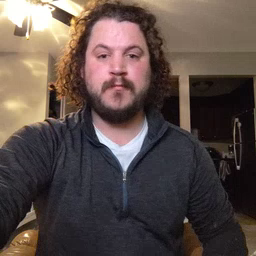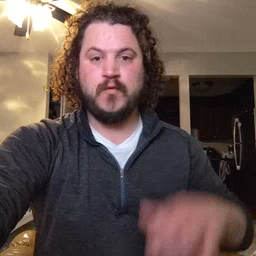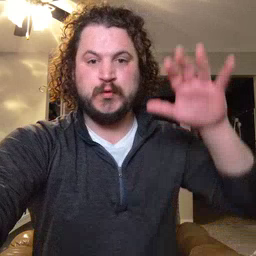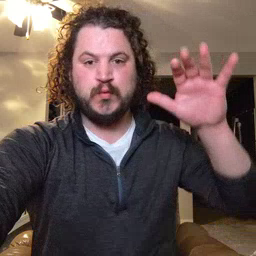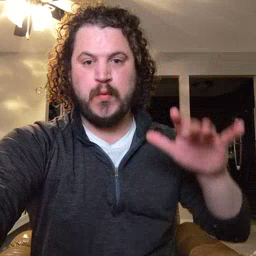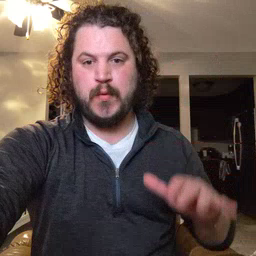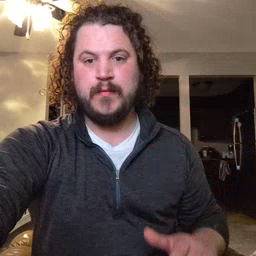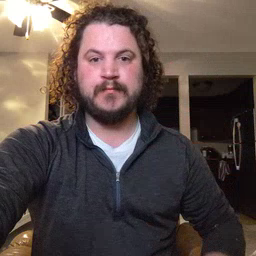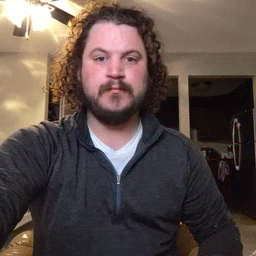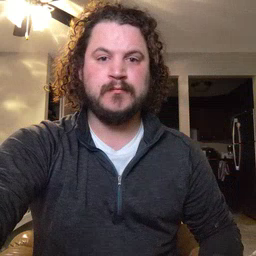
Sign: snow